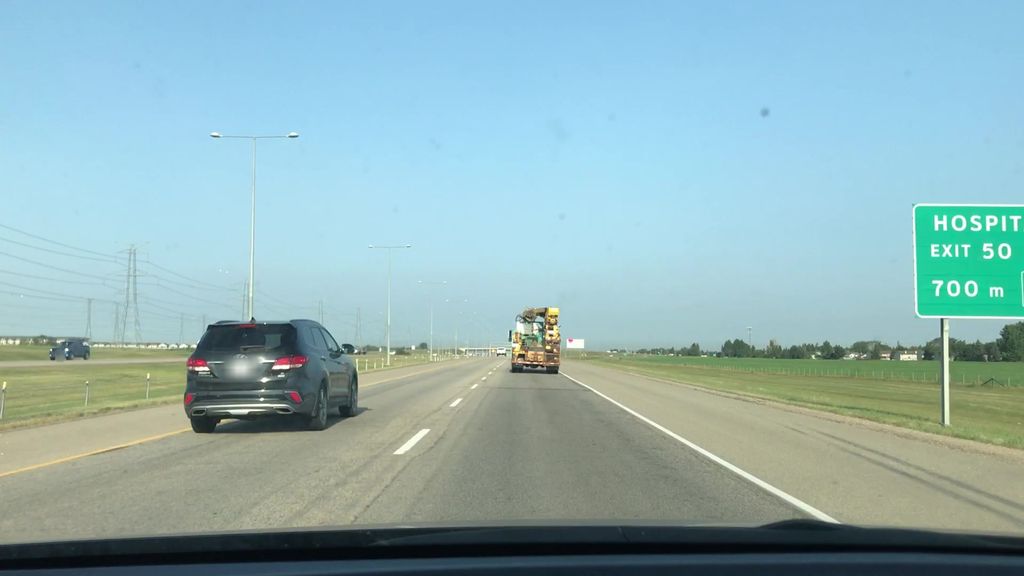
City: edmonton